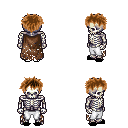
a pixel art fantasy rpg character, male body template, skeleton, brown tattered cape, white pants, brown bedhead hairstyle, black slippers, four views (front, back, left, right), 2x2 character sprite sheet, small pixel art, hard edges, no anti-aliasing